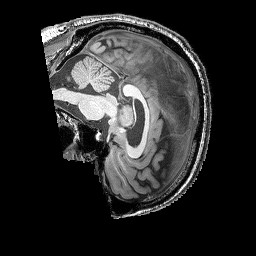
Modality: T1w
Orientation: sagittal
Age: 58
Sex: male
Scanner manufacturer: siemens
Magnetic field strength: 3 T
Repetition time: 2.25 s
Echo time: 0.00411 s